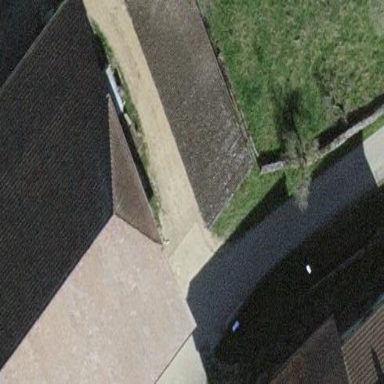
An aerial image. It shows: Garage building.